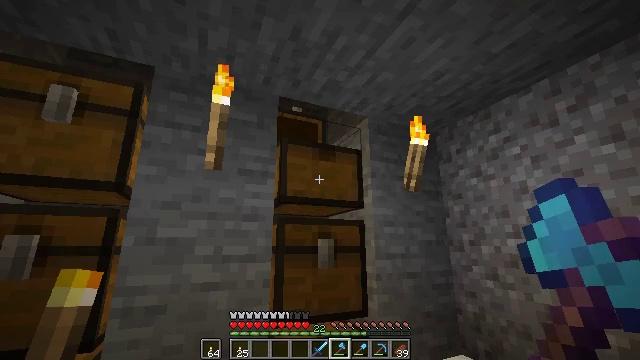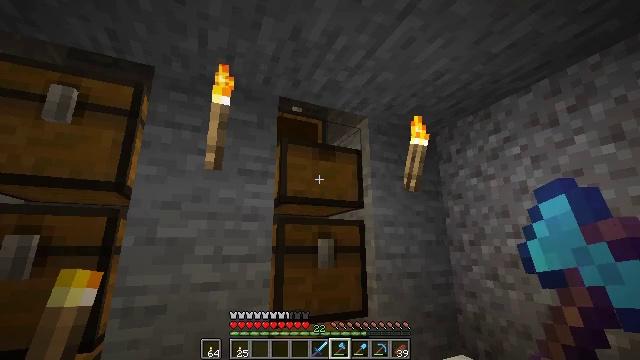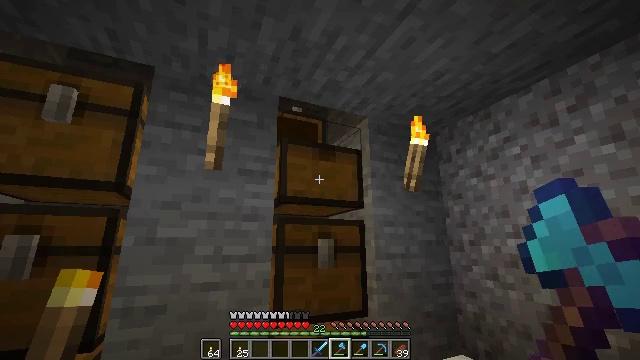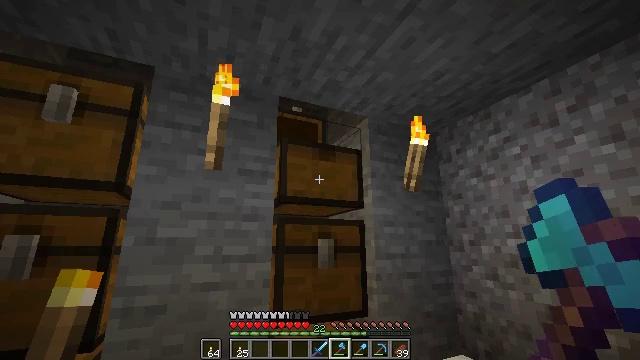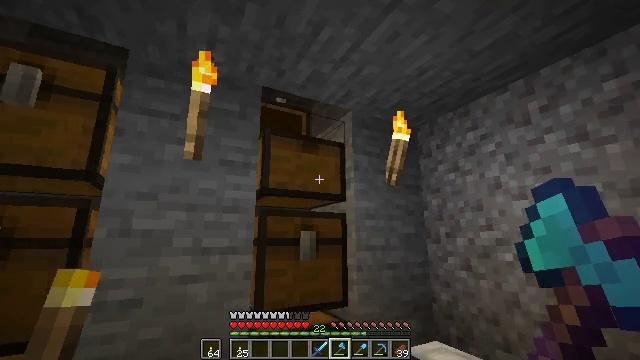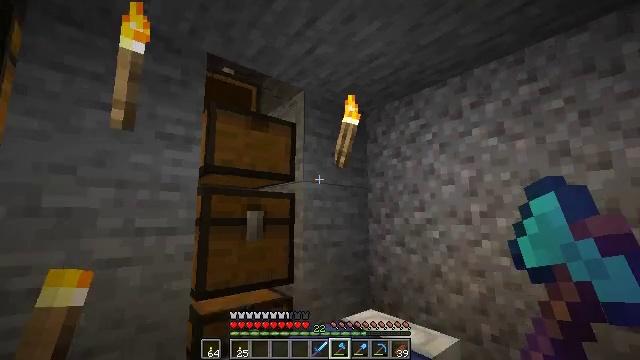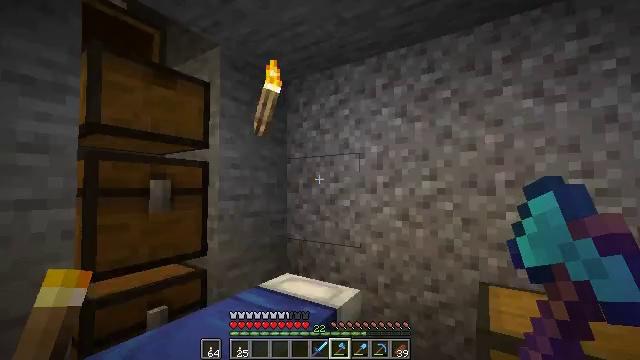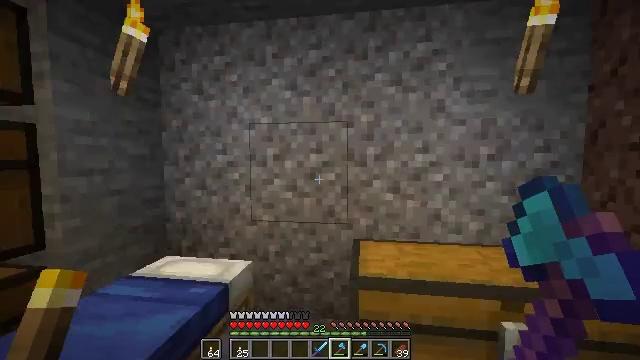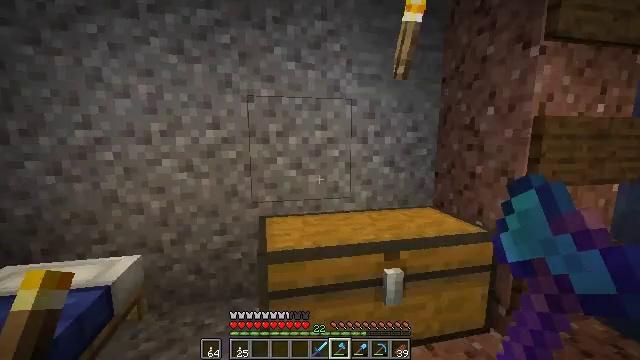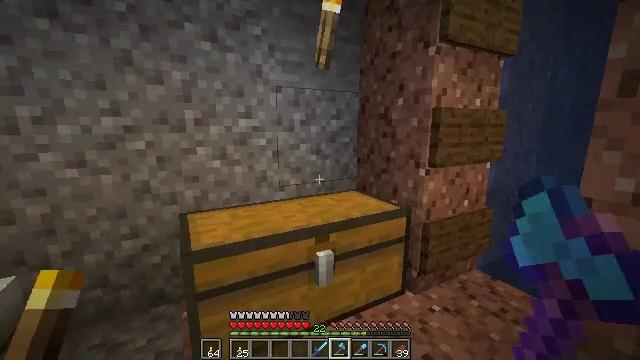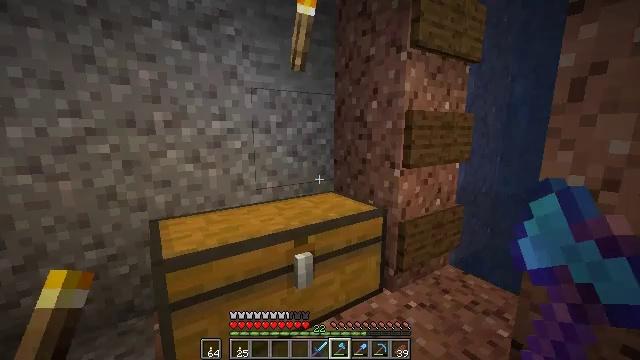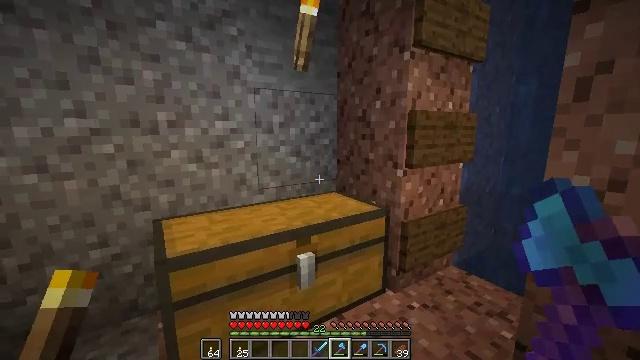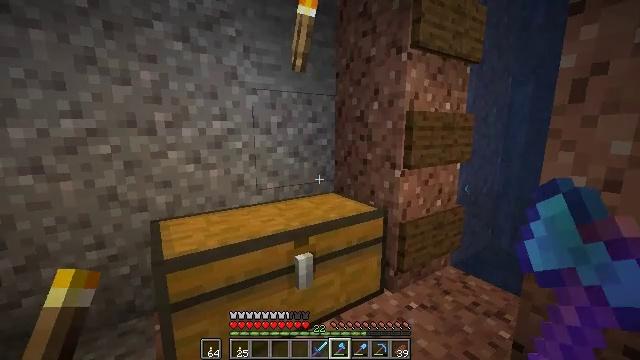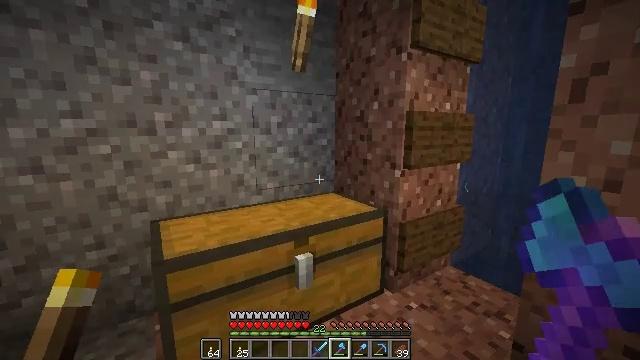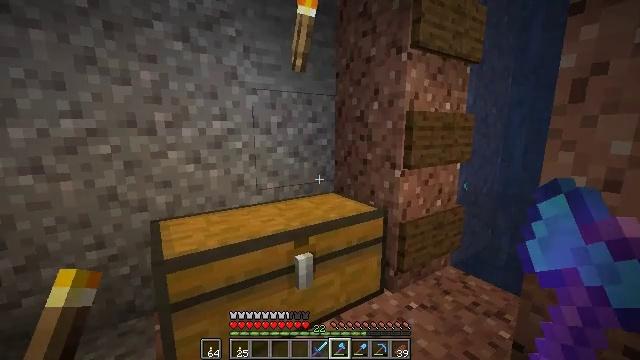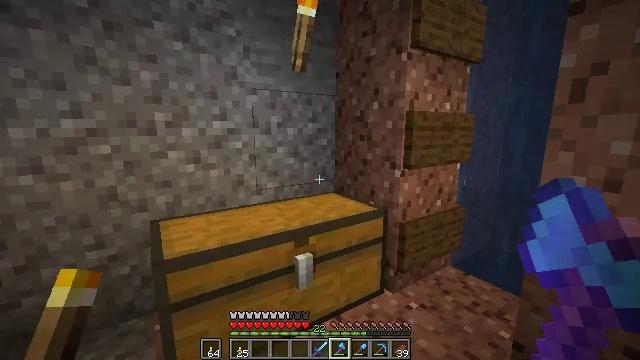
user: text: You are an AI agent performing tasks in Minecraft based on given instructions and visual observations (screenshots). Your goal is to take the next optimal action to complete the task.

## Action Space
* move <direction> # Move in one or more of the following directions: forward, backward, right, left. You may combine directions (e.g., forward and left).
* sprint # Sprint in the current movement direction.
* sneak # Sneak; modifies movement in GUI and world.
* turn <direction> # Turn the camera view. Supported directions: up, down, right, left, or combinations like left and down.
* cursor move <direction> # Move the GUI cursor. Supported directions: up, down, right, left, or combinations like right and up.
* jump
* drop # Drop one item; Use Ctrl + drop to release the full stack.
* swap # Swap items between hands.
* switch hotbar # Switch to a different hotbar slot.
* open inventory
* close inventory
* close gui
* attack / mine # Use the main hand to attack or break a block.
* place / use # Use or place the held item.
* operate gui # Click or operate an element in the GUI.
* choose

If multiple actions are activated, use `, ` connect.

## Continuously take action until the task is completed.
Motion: motion action
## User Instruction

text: Left click to dismantle the chipped anvil.
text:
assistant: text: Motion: no_op
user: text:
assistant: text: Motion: no_op
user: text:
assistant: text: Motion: no_op
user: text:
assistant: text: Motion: turn right and down
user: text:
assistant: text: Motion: turn right and down
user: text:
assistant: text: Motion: turn right and down
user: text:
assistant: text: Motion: turn right and down
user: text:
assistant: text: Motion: turn right and down
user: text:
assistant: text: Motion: turn right and down
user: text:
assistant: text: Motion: turn right
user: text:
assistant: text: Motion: no_op
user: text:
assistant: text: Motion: no_op
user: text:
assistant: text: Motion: no_op
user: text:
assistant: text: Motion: no_op
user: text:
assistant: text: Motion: no_op
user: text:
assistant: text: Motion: turn left
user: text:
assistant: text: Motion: turn left and down
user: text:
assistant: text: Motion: turn down
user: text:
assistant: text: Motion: turn down
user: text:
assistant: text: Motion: use / place
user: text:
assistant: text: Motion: use / place
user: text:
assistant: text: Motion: use / place
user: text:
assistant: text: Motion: use / place
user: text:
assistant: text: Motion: use / place
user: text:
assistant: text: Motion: open gui
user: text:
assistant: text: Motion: no_op
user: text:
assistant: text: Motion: no_op
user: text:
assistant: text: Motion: no_op
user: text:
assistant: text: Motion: no_op
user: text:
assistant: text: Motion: no_op